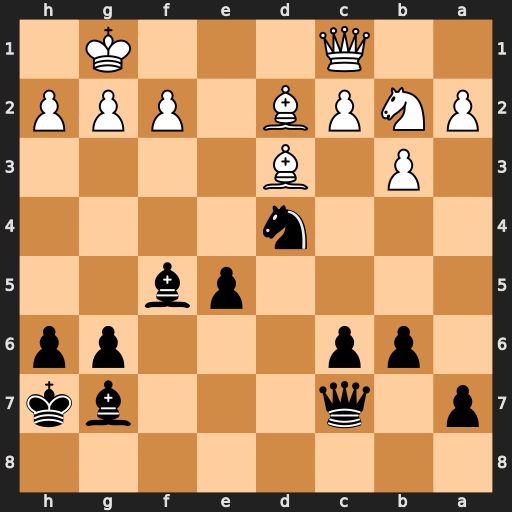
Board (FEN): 8/p1q3bk/1pp3pp/4pb2/3n4/1P1B4/PNPB1PPP/2Q3K1
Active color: b
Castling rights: -
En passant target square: -
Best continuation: Bxd3 Nxd3 Ne2+ Kf1 Nxc1